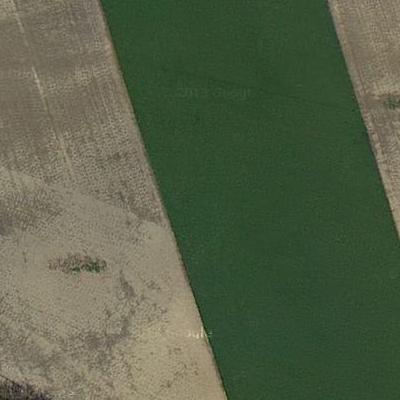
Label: bField